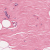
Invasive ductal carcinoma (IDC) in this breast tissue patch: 0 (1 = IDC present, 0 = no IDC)